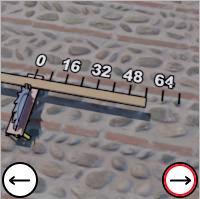
Task: length
Answer: 56
First scale value: 16.0